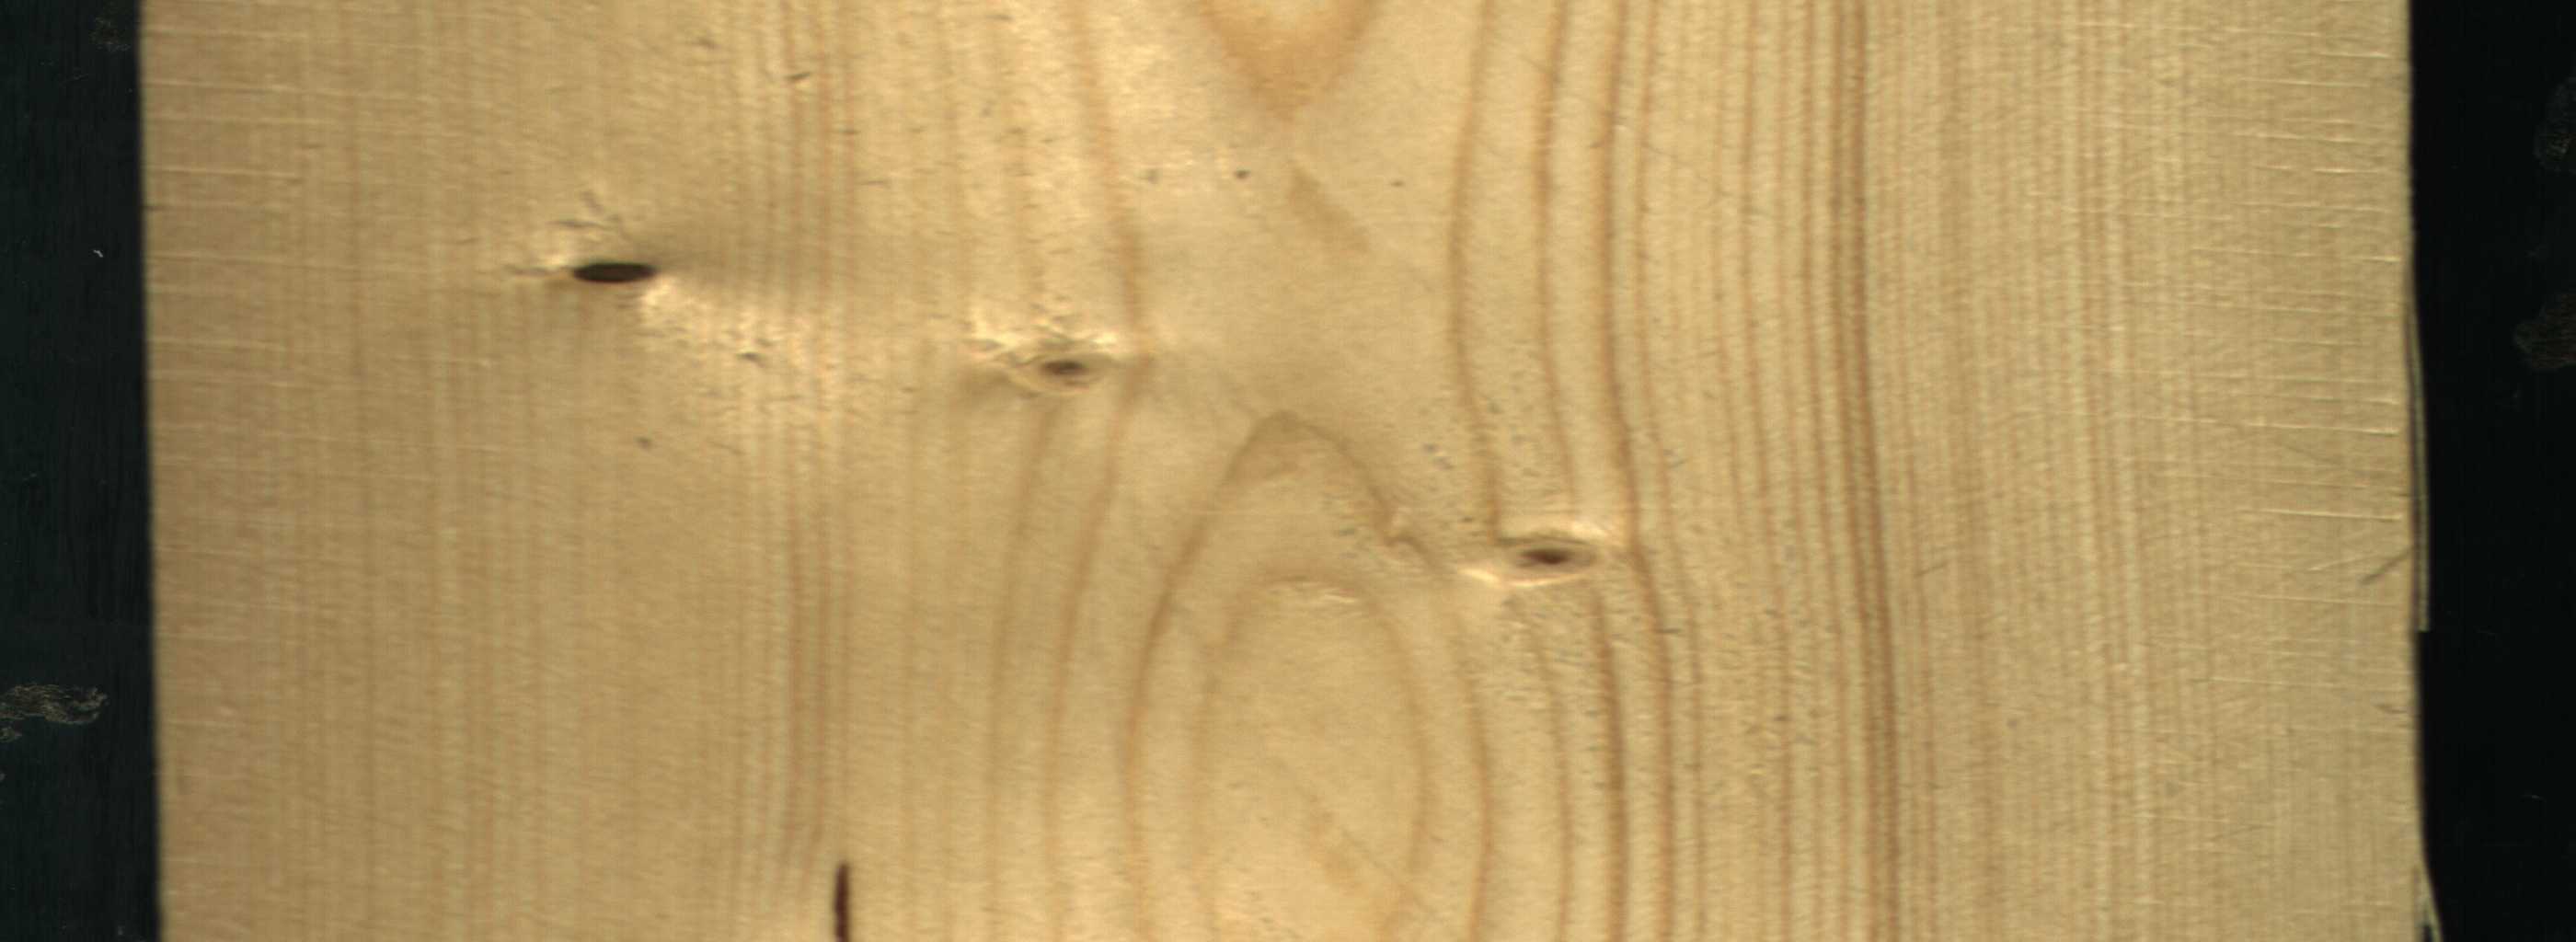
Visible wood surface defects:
resin
Dead_Knot
Live_Knot
Live_Knot